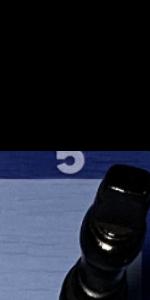
Label: Empty